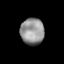
Tissue: prostate
Cell type: Fibroblasts
Senescence score: 0.7254
Nuclear area (px): 614
Mean DAPI intensity: 147.775